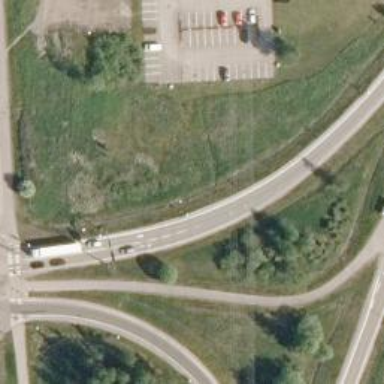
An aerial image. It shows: Asphalt motorway link.